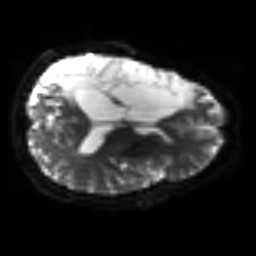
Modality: sbref
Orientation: axial
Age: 40
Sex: male
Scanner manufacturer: siemens
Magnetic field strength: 3 T
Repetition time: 3.2 s
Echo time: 0.081 s